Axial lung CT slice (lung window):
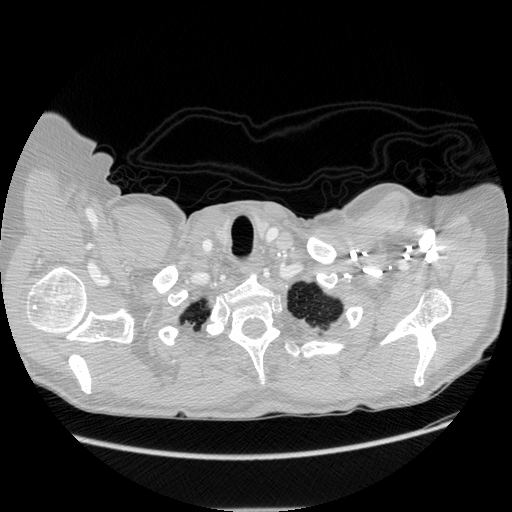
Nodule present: no